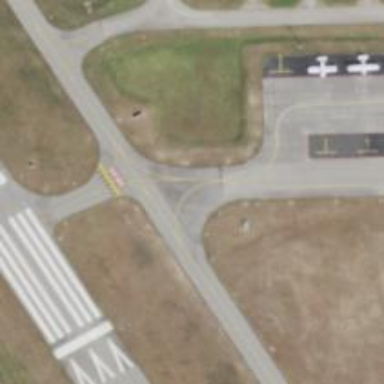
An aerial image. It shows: Image of taxiway at airport.